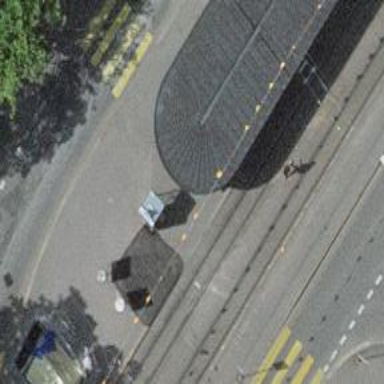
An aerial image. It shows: Tram stop with public transport stop position.